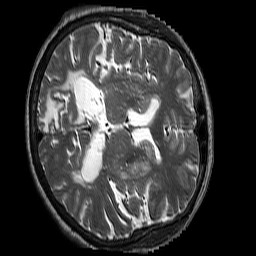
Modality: T2w
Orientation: axial
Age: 67
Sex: female
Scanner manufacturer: siemens
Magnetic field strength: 3 T
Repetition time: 3.2 s
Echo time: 0.213 s